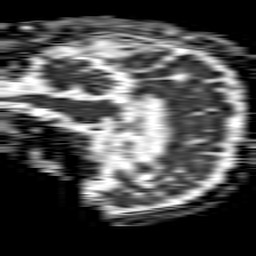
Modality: ADC
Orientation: sagittal
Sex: male
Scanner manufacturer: philips
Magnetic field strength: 1.5 T
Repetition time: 4.6 s
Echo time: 0.08517 s